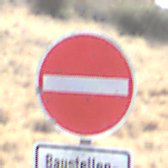
Verkehrszeichen: VerbotDerEinfahrt
Zusatzzeichen unten: SonstigeFahrzeugePersonengruppenFrei1
Umgebung: Outdoor, Nature
Tageszeit: Midday
Wetter: Clear
Licht: Natural
Jahreszeit: NotSpecified
Kontrast: HighContrast